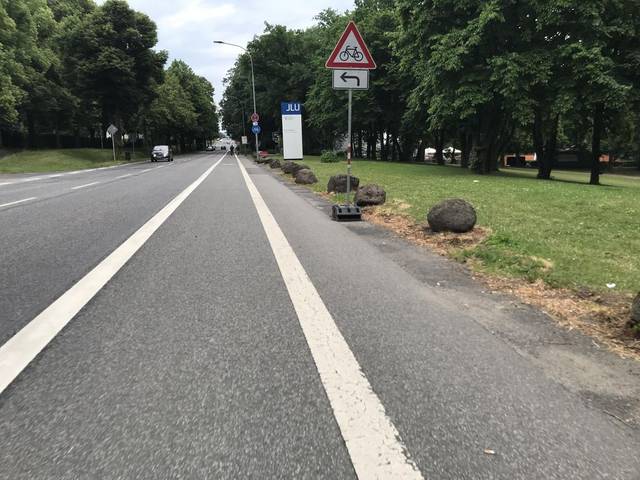
Region: Germany
Coordinates: 50.587, 8.7